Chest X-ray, PA view. Patient: 56 years old, sex F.
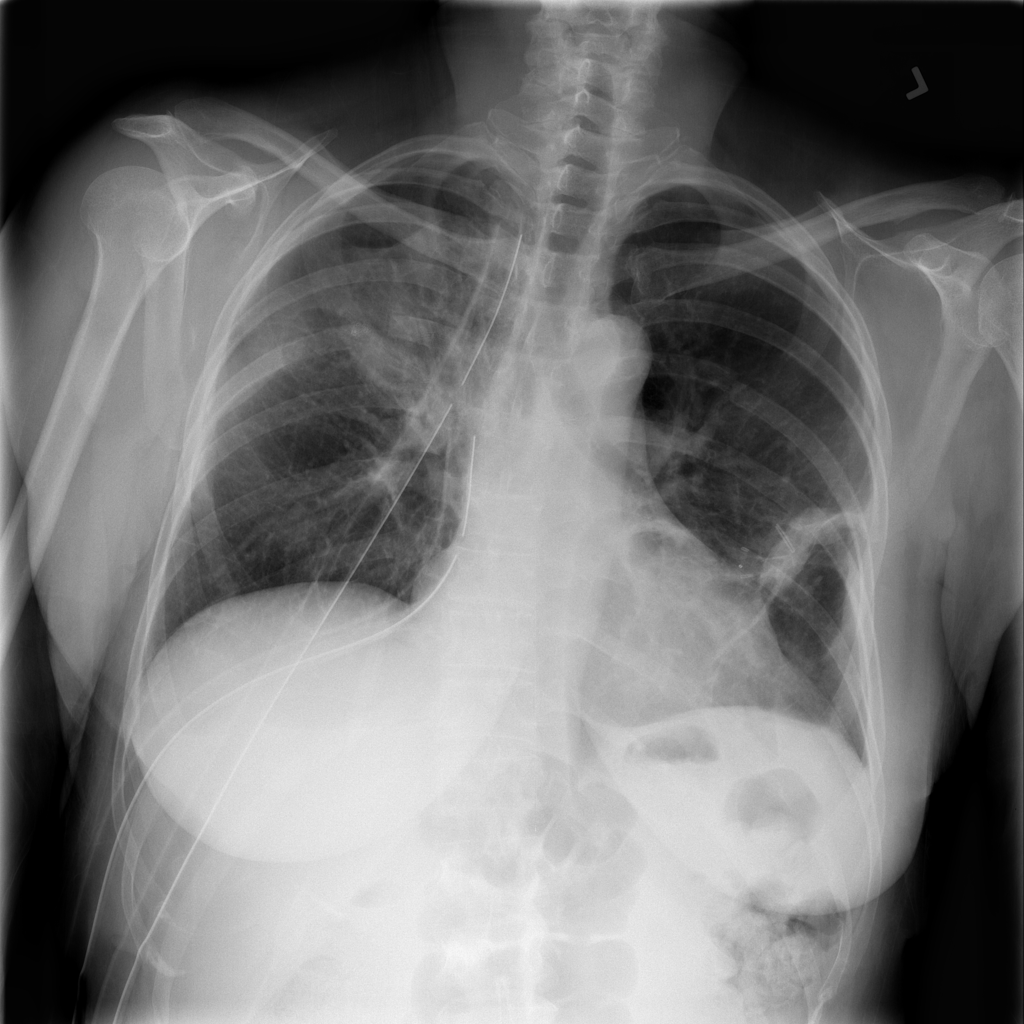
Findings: Effusion, Infiltration